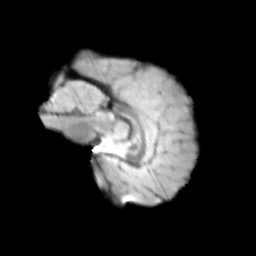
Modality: T2w
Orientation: sagittal
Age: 9
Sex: male
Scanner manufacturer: siemens
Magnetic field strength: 3 T
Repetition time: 3.8 s
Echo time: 0.07 s